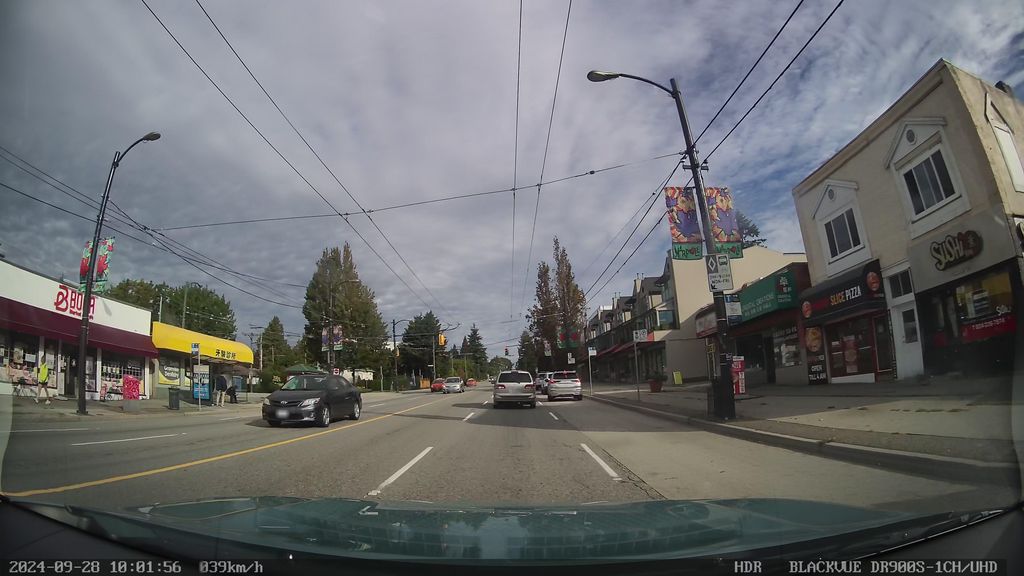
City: vancouver